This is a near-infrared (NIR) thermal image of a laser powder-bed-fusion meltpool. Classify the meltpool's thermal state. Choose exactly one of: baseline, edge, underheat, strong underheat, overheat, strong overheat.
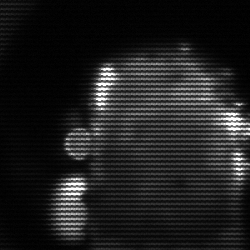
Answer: baseline